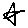
Label: star